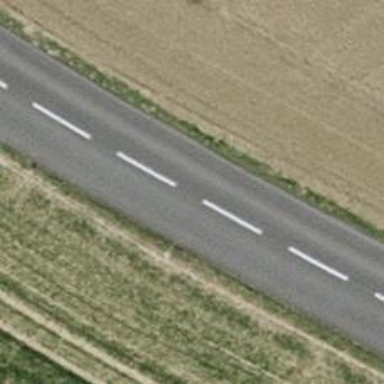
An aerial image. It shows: Tertiary road with asphalt surface.